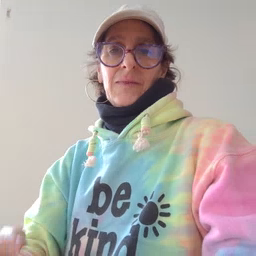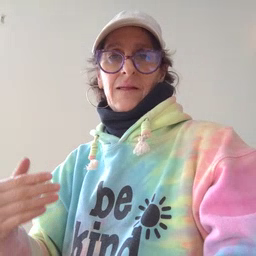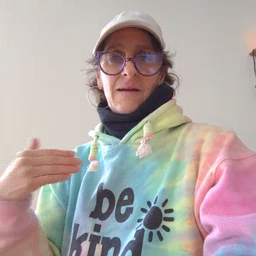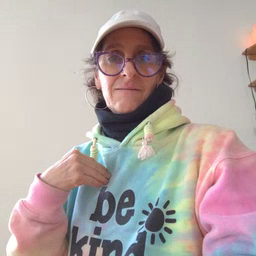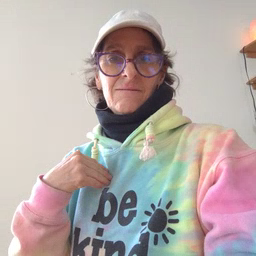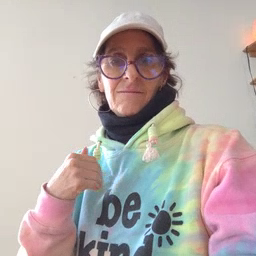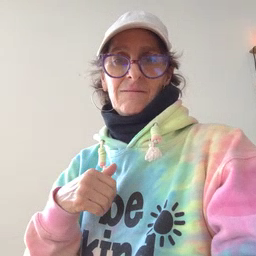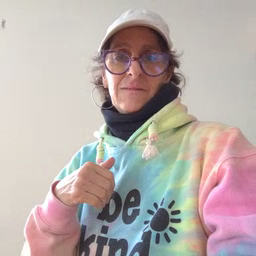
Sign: have